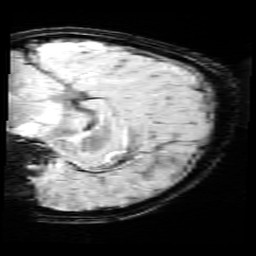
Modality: SWI
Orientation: sagittal
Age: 11
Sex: male
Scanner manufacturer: siemens
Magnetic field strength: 3 T
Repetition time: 0.027 s
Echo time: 0.02 s